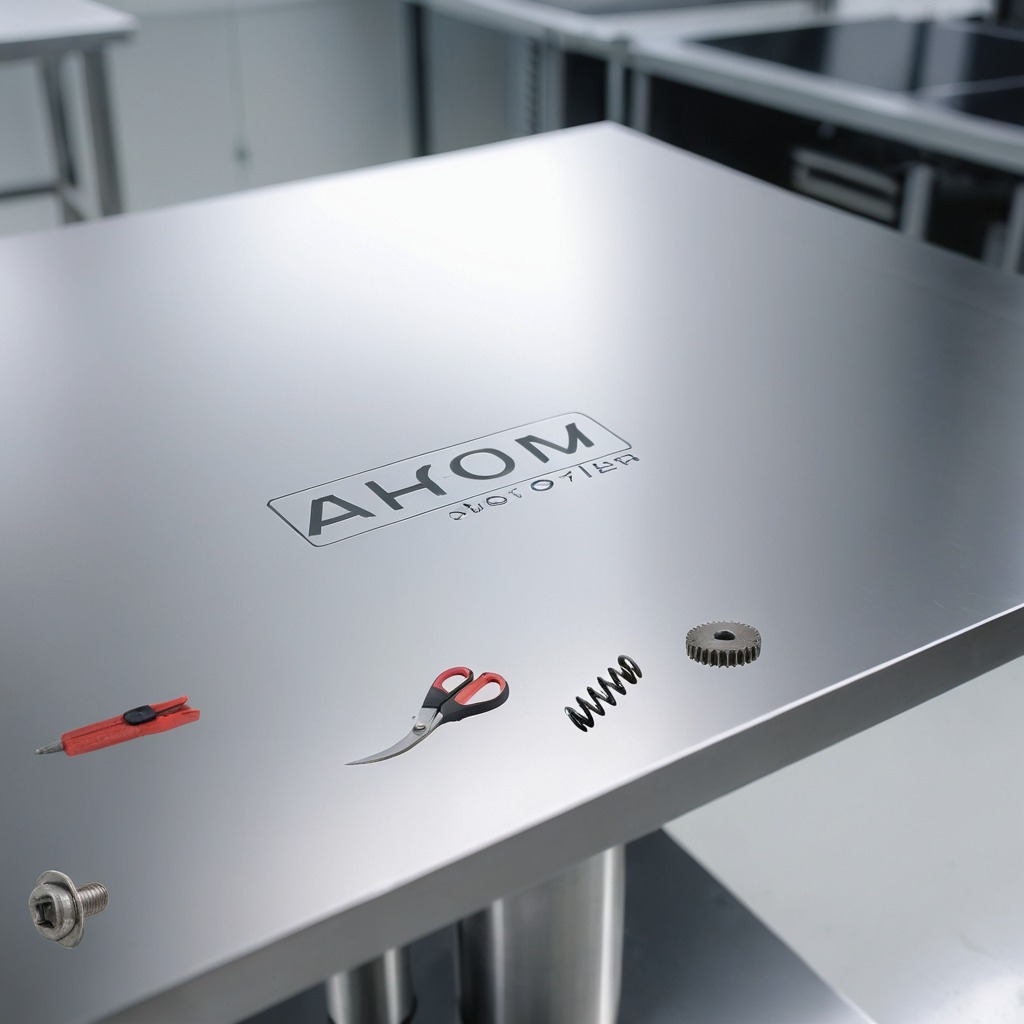
A steel gear with teeth, a utility knife, a metal machine screw, a coiled metal spring, and a pair of scissors are lying on a stainless steel table in a high-end prototyping lab.